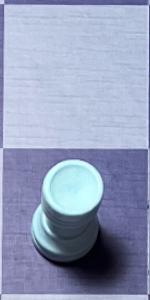
Label: Rook_White